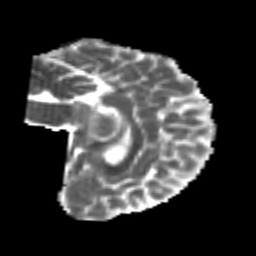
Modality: MD
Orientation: sagittal
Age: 21
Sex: female
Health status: healthy
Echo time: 0.074 s